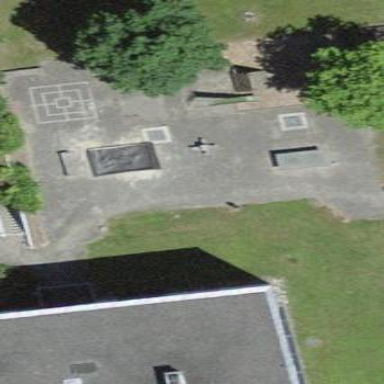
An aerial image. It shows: Playground area for leisure activities on the land.